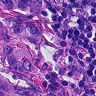
Metastatic tissue present: yes